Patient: sex M, age 46
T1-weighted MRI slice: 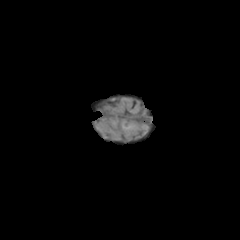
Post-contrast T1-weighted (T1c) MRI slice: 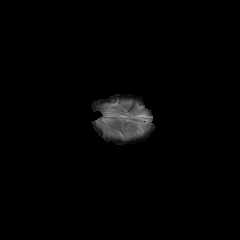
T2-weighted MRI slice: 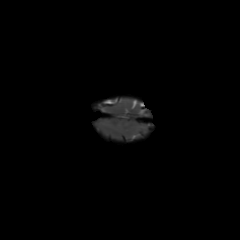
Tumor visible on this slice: no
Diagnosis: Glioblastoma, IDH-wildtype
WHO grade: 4